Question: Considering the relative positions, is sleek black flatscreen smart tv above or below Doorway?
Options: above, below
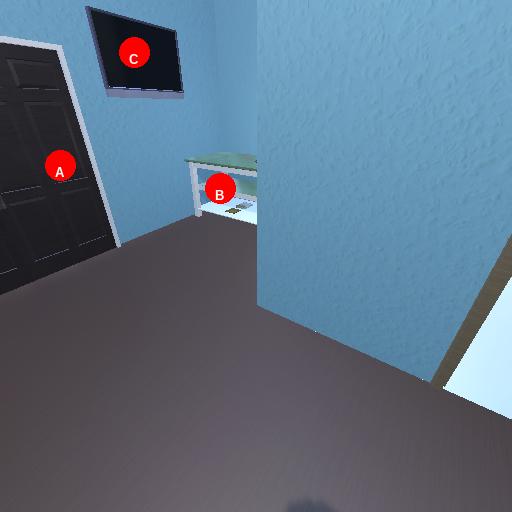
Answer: above